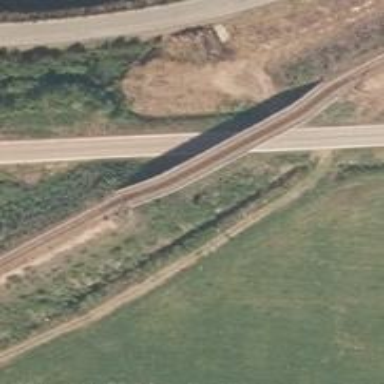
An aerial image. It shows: Railway track with continuous electrified contact lines.